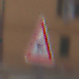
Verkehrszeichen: FlugbetriebRechts
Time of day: Midday
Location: Outdoor (Urban)
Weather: Overcast
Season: NotSpecified
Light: Natural